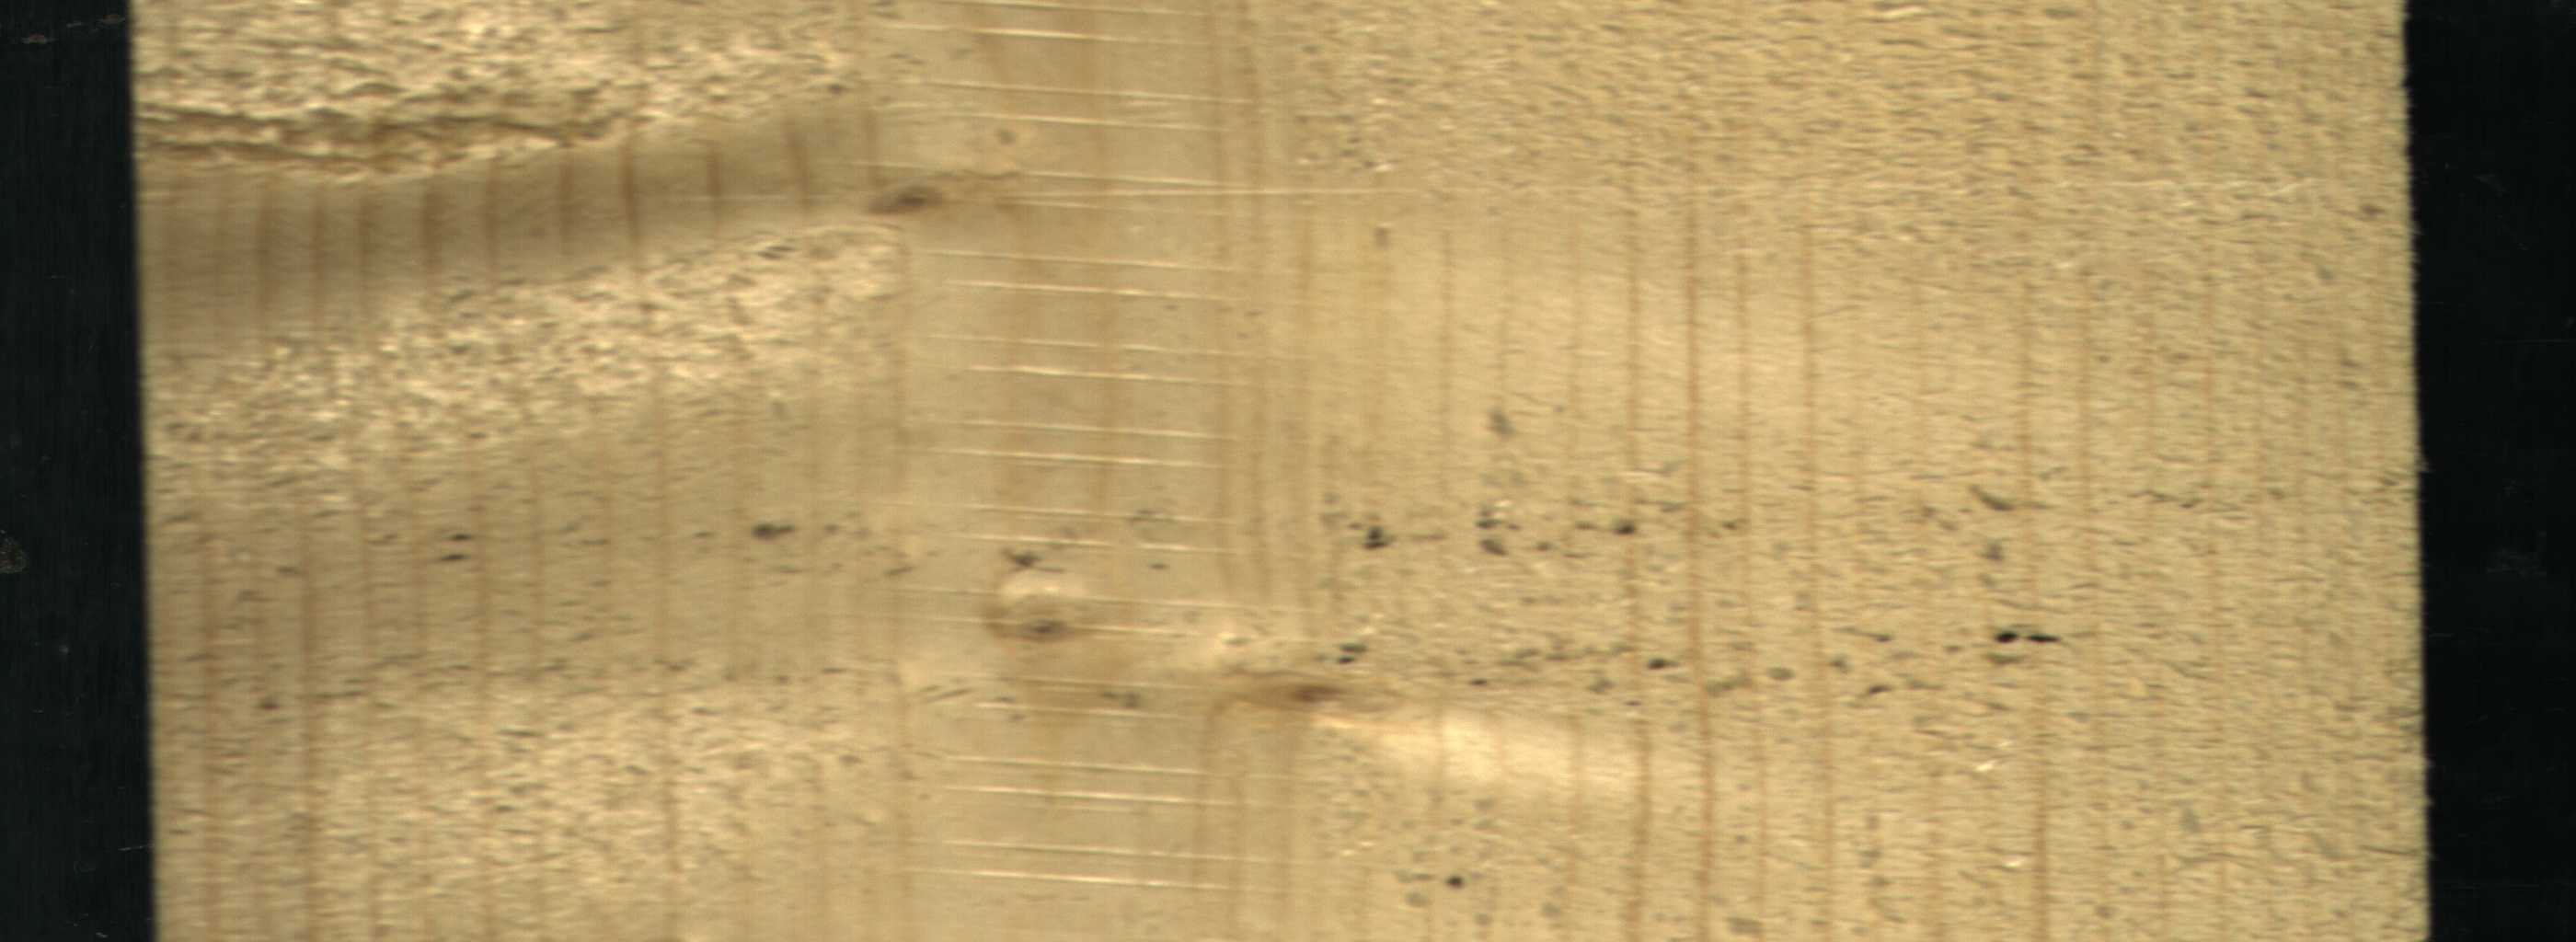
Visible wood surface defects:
Live_Knot
Live_Knot